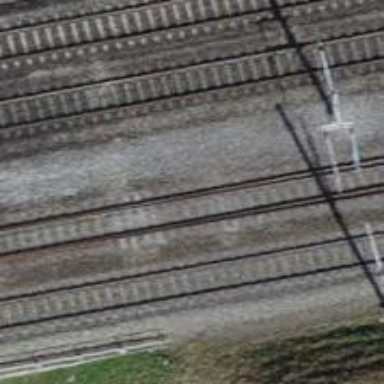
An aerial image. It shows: Railway switch.